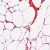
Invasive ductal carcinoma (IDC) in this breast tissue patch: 0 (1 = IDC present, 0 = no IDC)